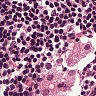
Metastatic tissue present: yes